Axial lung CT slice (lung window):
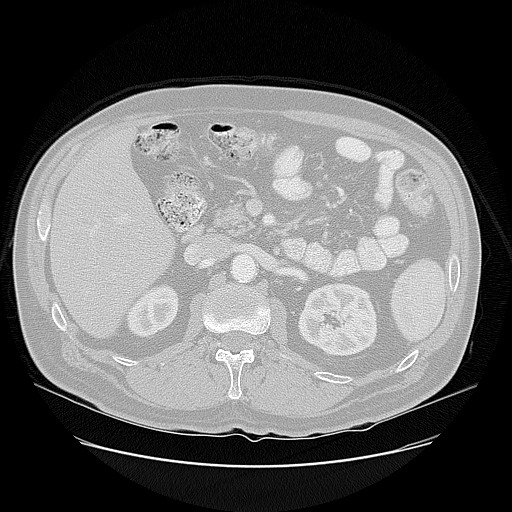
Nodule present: no